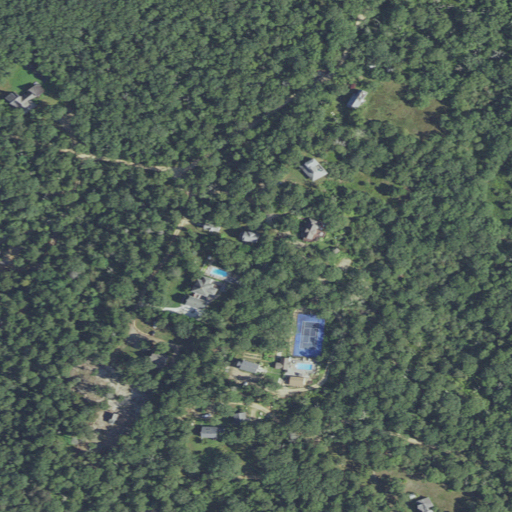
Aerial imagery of mountain in Massachusetts named Sampson Hill containing deciduous forest, open development, mixed forest, shrub, low intensity development, and medium intensity development